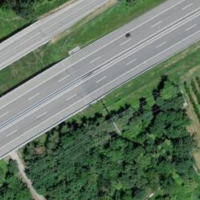
EUNIS habitat code: 57
Species observed at this site:
Lanius collurio